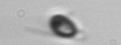
Label: flagellate